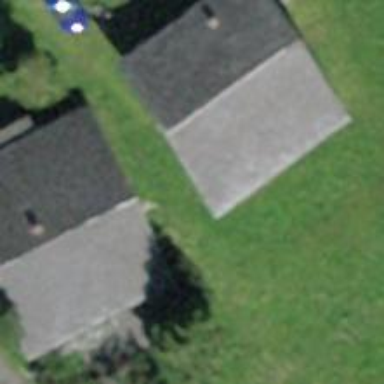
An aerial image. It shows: Simple house.